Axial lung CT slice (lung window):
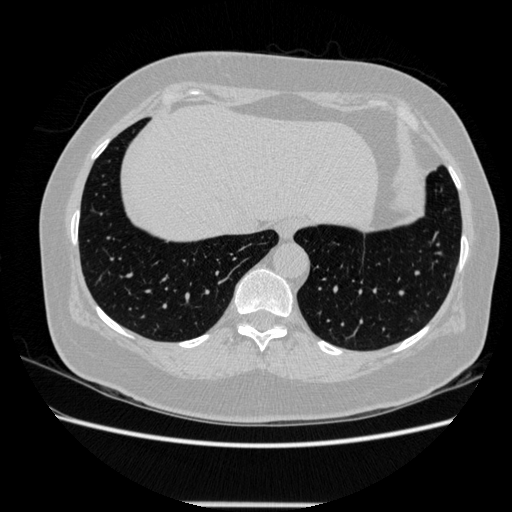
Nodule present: no